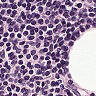
Metastatic tissue present: no